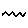
Label: zigzag